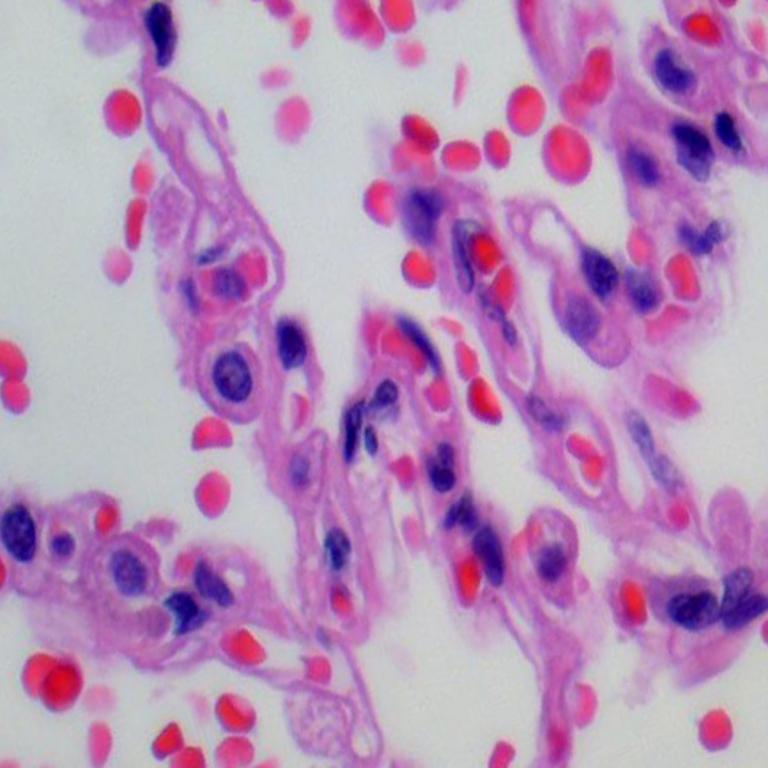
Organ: lung
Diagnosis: benign